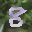
Label: 8